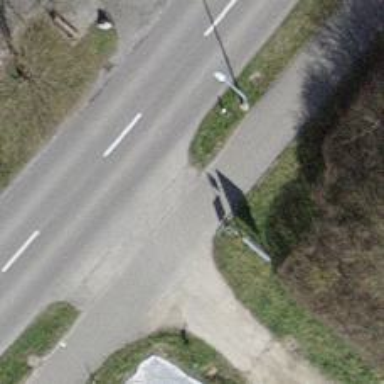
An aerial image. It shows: Bus stop with platform for public transport.